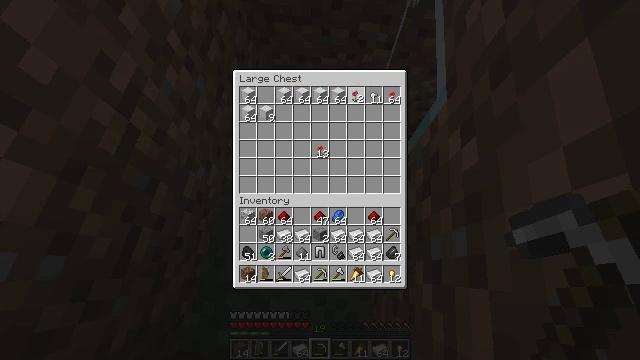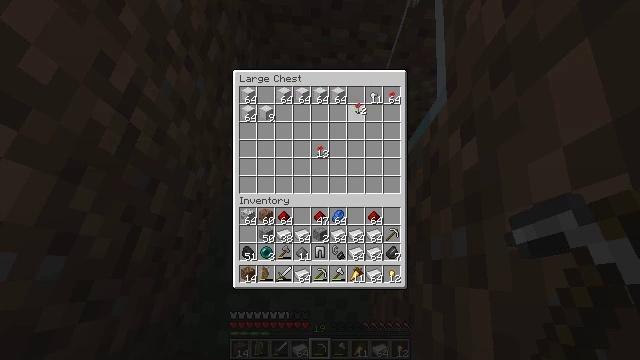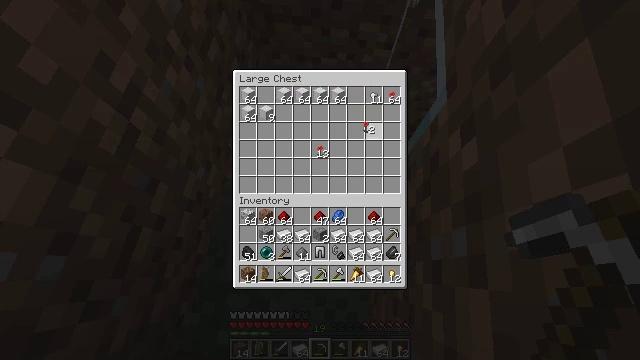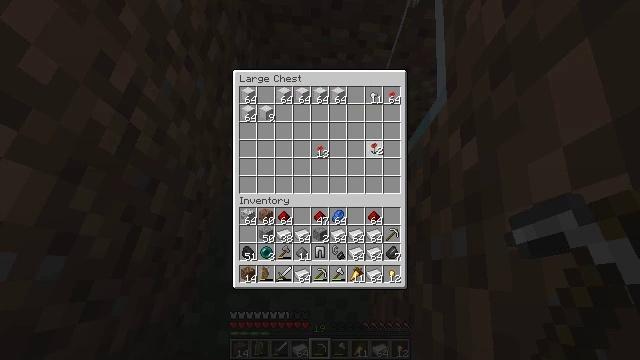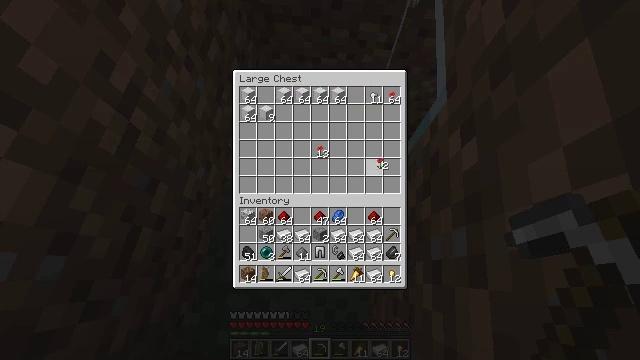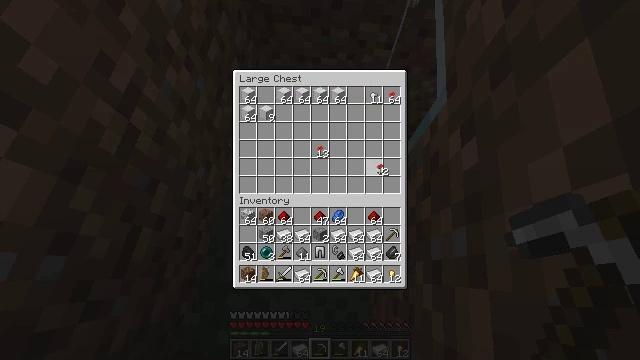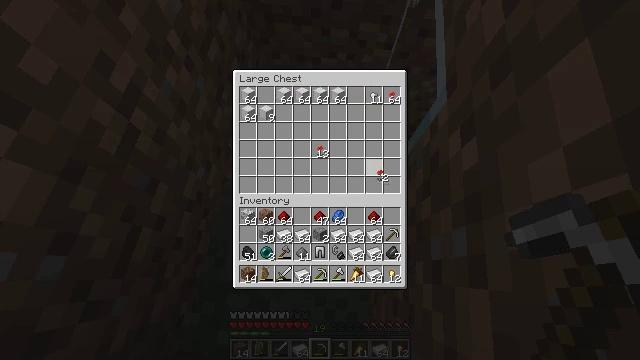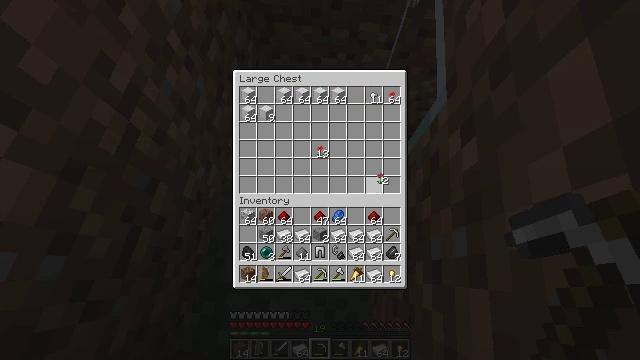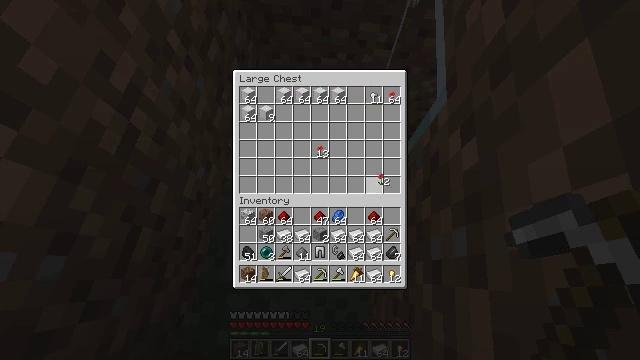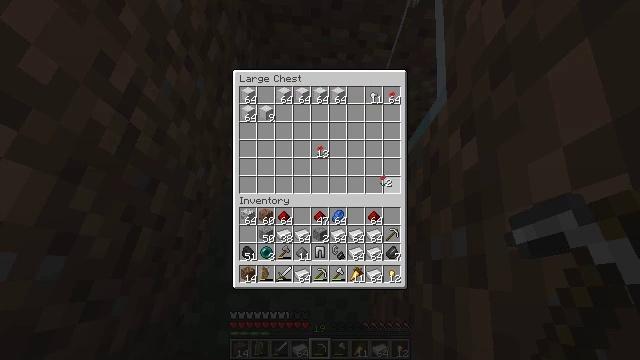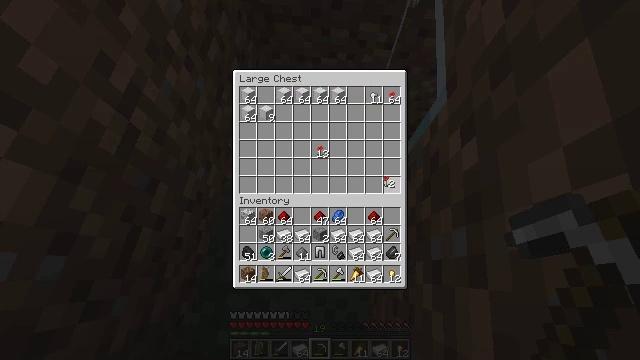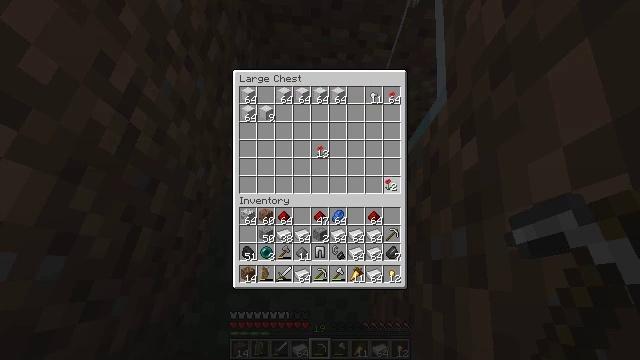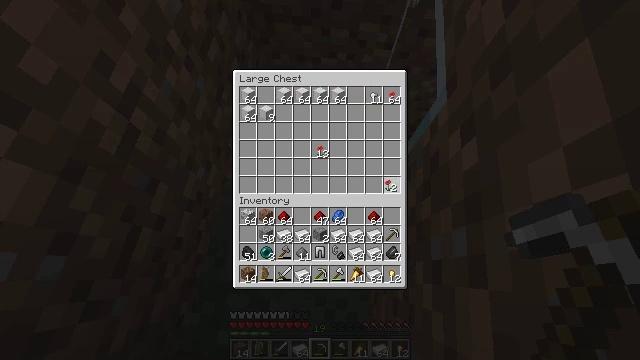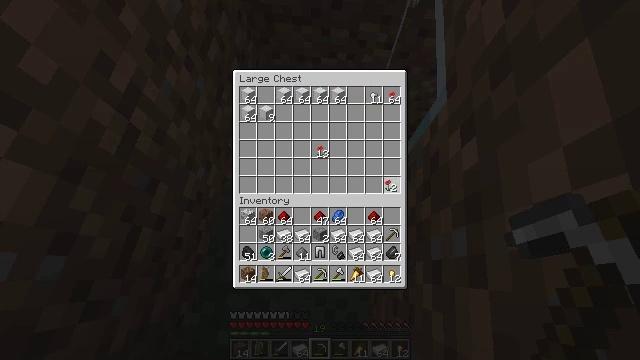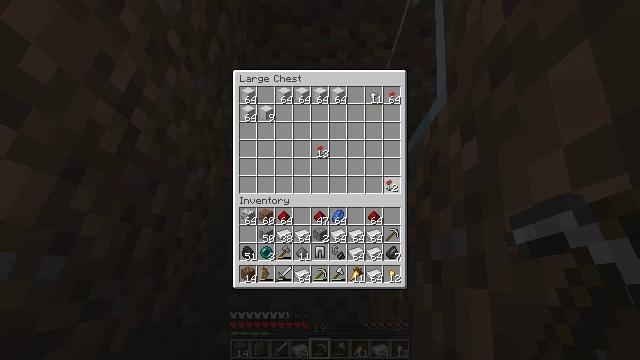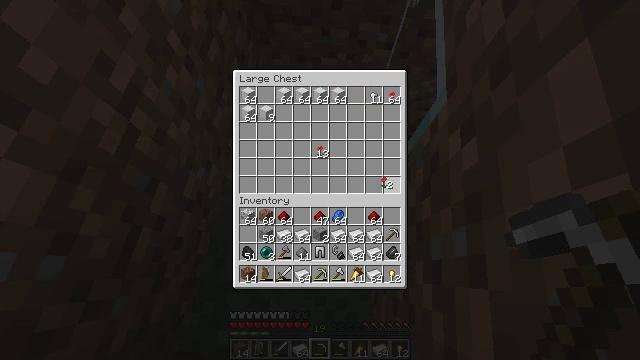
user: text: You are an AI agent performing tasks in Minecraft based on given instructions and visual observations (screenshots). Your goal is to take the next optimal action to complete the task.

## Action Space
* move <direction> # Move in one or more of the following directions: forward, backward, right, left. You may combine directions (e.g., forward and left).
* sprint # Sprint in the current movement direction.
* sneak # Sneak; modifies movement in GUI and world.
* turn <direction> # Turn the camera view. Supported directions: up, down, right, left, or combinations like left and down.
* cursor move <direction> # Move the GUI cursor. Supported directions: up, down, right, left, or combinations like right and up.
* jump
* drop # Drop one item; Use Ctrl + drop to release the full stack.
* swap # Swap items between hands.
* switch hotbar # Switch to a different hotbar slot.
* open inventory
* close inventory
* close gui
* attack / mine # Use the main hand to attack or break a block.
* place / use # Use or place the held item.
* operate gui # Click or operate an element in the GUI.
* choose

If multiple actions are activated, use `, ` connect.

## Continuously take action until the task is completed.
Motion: motion action
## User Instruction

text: Use the crafting table to create an iron block from ingots.
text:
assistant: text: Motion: turn down, attack / mine
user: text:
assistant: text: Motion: turn right and down
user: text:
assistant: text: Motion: turn right and down
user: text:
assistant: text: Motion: turn down
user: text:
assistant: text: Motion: no_op
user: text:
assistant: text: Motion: no_op
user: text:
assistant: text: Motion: no_op
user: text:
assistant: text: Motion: no_op
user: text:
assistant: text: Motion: no_op
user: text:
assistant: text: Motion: no_op
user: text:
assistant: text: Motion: no_op
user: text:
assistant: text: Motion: no_op
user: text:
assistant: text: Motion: attack / mine
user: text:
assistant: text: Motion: attack / mine
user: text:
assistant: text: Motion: attack / mine
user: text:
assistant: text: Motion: turn left and up
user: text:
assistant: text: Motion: turn left and up
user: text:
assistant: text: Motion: turn left
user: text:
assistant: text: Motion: turn left
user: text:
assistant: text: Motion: no_op
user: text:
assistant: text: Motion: no_op
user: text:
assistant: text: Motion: no_op
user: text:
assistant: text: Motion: no_op
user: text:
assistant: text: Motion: attack / mine
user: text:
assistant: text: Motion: attack / mine
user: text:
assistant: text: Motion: turn right and down, attack / mine
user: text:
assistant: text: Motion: turn right and down
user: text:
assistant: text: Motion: turn right
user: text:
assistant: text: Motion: no_op
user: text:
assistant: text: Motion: no_op